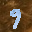
Label: 9